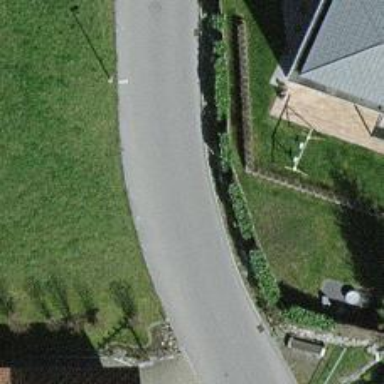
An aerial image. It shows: Residential road with asphalt surface.